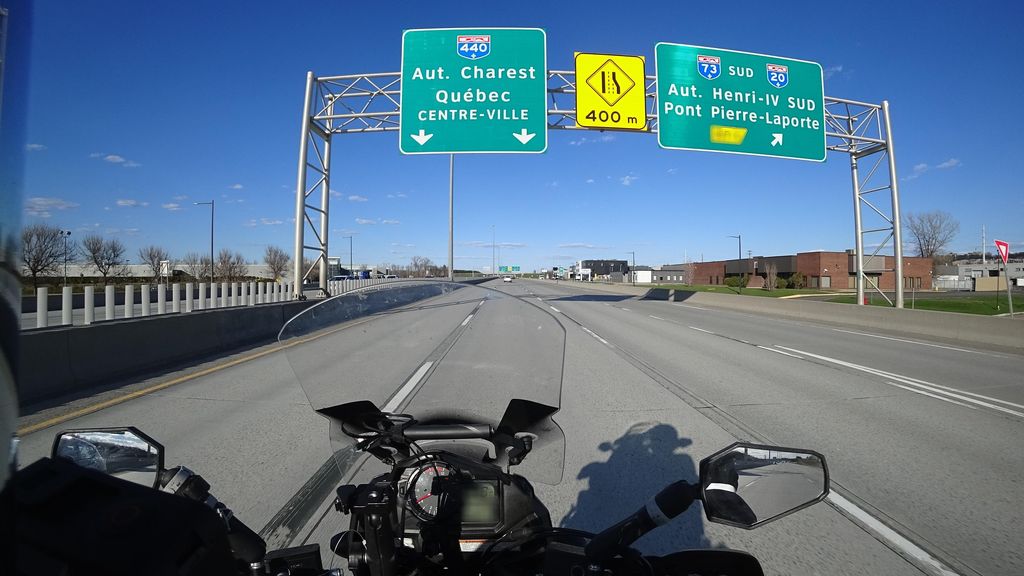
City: quebec_city